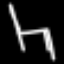
Label: chair